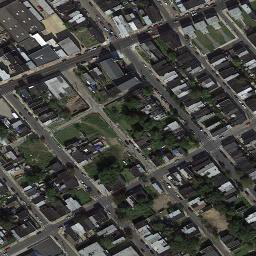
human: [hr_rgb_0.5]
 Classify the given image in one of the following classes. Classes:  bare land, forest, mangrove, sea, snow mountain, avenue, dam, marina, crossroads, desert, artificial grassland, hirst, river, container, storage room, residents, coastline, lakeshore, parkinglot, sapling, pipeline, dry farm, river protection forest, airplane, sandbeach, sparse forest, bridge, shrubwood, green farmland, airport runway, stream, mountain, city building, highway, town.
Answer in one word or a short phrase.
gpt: town